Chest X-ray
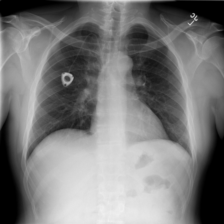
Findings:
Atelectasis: negative
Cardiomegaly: negative
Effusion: negative
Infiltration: negative
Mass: negative
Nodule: negative
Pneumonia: negative
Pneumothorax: negative
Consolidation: negative
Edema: negative
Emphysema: negative
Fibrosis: negative
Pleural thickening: negative
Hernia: negative